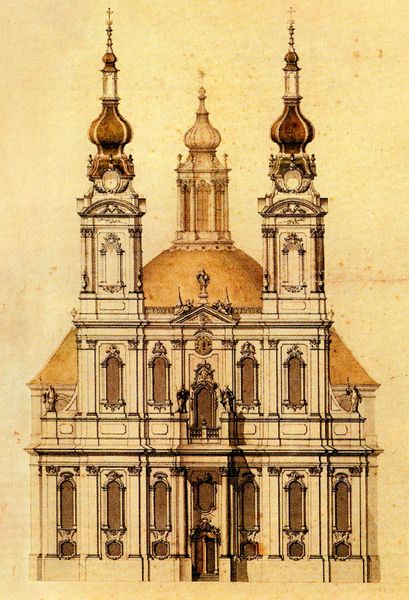
Titel: Langenheim, Abteikirche, mehrfach lavierte Federzeichnung
Künstler: Balthasar Neumann
Schlagwörter: gelb, fenster, mitte, skizze, säulen, tür, zeichnung, dach, gebäude, haus, architektur, kirche, drei, turm, balkon, farbig, fassade, kuppel, treppe, symmetrie, hoch, zwiebel, eingang, kreuz, türme, zwiebelturm, dom, symmetrisch, entwurf, portal, sims, zentral, plan, sakral, aufbau, aufriss, etage, kriche, turmhelm, gfenster, treeppe